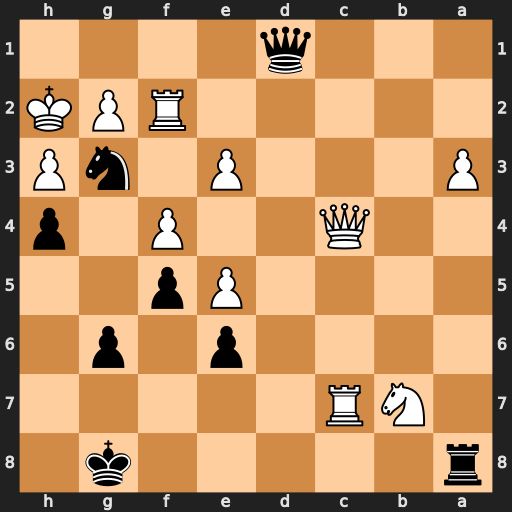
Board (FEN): r5k1/1NR5/4p1p1/4Pp2/2Q2P1p/P3P1nP/5RPK/3q4
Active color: b
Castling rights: -
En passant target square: -
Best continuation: Qh1#